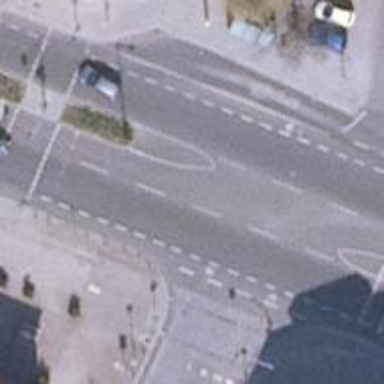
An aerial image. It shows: Primary highway with asphalt surface. There are sidewalks on both sides and designated cycle lane.